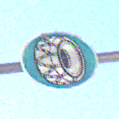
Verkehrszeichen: SchneekettenVorgeschrieben
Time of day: MorningAfternoon
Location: Outdoor (Urban)
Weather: Clear
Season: NotSpecified
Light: Natural